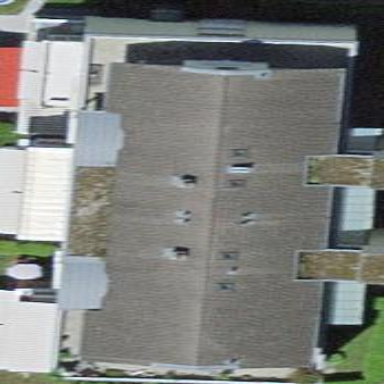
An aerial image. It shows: Building with tile roof.